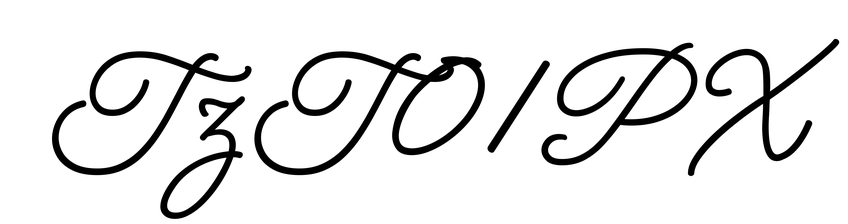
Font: MeowScript-Regular